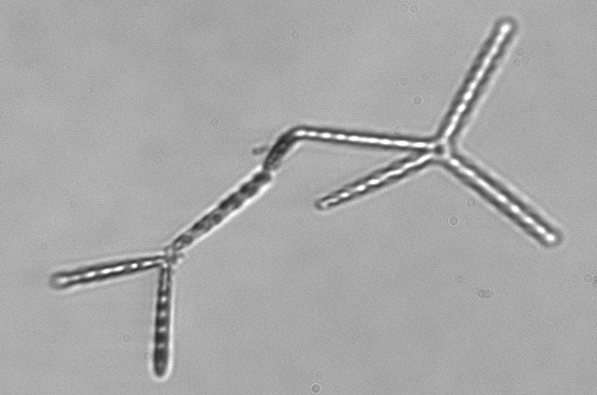
Label: Thalassionema